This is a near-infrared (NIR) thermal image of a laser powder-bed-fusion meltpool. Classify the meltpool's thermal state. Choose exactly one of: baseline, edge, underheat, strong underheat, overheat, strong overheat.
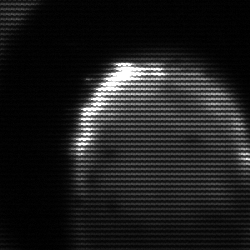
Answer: edge